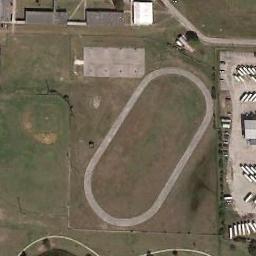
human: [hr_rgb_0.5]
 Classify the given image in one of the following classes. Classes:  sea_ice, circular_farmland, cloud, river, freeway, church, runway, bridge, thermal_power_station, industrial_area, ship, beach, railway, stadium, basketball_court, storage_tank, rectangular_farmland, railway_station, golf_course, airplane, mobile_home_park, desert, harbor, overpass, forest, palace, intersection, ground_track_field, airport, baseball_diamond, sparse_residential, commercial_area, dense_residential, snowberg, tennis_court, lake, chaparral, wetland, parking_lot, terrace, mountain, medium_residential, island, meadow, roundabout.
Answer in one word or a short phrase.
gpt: ground_track_field